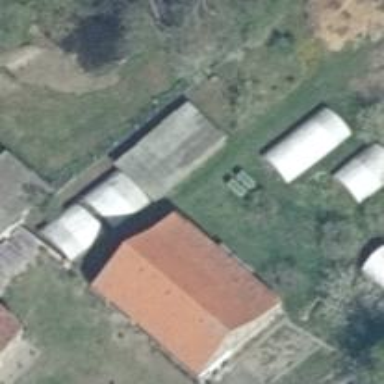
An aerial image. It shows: Residential building with gabled roof.